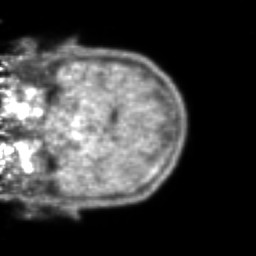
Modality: PET
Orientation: coronal
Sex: male
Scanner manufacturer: ge